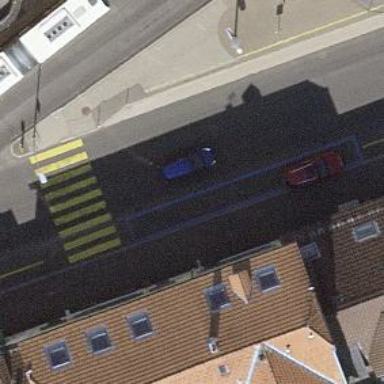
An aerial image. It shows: Street-side parking area with parallel orientation. The surface is asphalt.